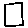
Label: square